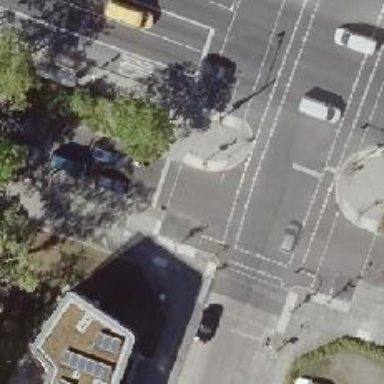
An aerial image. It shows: Crossing with traffic signals.